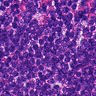
Metastatic tissue present: no